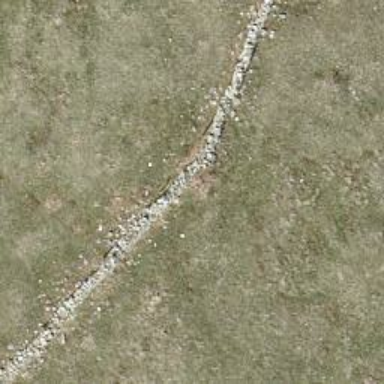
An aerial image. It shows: Wall barrier.